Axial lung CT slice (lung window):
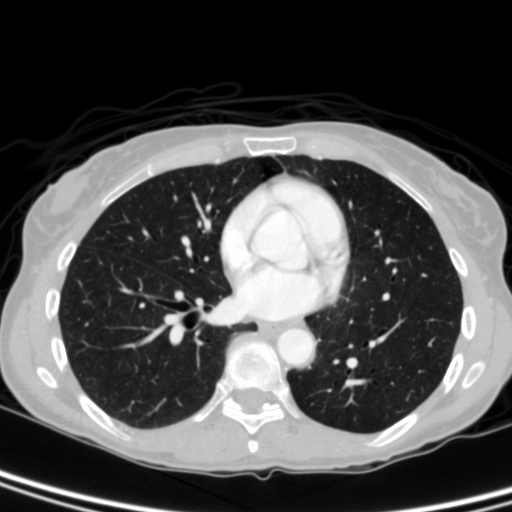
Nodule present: no